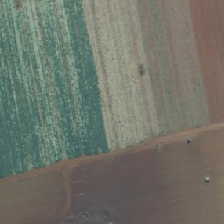
Land cover: shortrotation_cropland